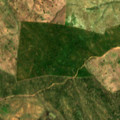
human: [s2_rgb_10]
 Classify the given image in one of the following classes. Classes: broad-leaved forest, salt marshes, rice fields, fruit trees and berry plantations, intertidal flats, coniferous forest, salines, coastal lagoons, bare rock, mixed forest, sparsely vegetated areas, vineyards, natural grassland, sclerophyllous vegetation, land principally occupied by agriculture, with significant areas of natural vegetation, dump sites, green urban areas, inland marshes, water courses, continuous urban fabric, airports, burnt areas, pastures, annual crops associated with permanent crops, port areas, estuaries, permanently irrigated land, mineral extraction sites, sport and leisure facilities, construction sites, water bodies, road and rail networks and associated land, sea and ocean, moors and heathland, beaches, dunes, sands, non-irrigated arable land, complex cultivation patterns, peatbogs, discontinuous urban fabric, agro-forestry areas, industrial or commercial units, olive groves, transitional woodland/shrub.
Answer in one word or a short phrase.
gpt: non-irrigated arable land, agro-forestry areas, transitional woodland/shrub